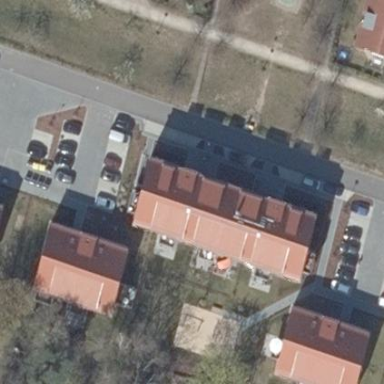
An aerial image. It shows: Gabled-roof apartment building with red roof tiles and beige exterior.